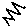
Label: zigzag